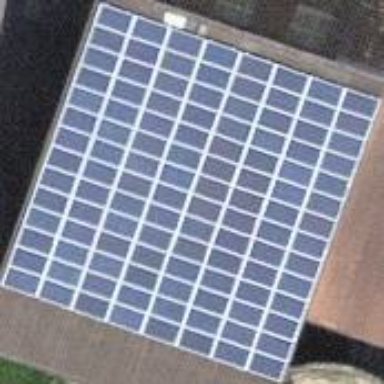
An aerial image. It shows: Solar power generator using photovoltaic method with solar photovoltaic panel types.